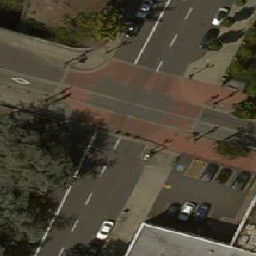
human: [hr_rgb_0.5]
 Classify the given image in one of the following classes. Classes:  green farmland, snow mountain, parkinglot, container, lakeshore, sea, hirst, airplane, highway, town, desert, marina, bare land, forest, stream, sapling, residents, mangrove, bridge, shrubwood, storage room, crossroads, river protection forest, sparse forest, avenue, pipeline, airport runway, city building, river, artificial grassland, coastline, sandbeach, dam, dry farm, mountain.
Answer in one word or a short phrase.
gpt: crossroads